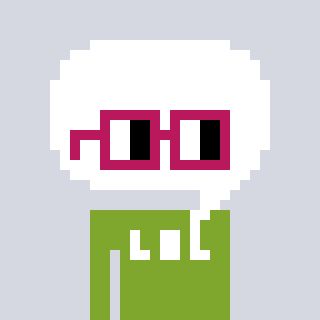
a pixel art character with square dark red glasses, a speech bubble-shaped head and a slimegreen-colored body on a cool background